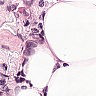
Metastatic tissue present: no